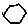
Label: hexagon